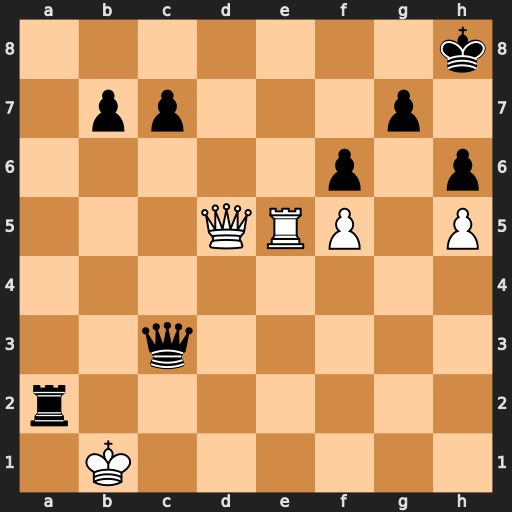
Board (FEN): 7k/1pp3p1/5p1p/3QRP1P/8/2q5/r7/1K6
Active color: w
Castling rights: -
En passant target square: -
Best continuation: Re8+ Kh7 Qg8#